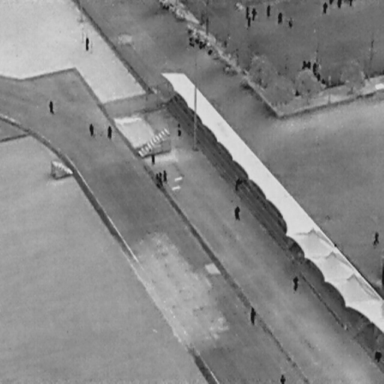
There are 23 People in the infrared image.